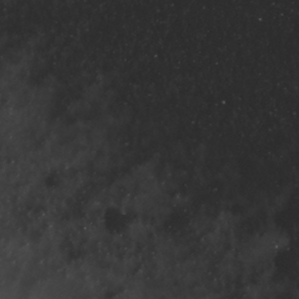
Label: non_frost